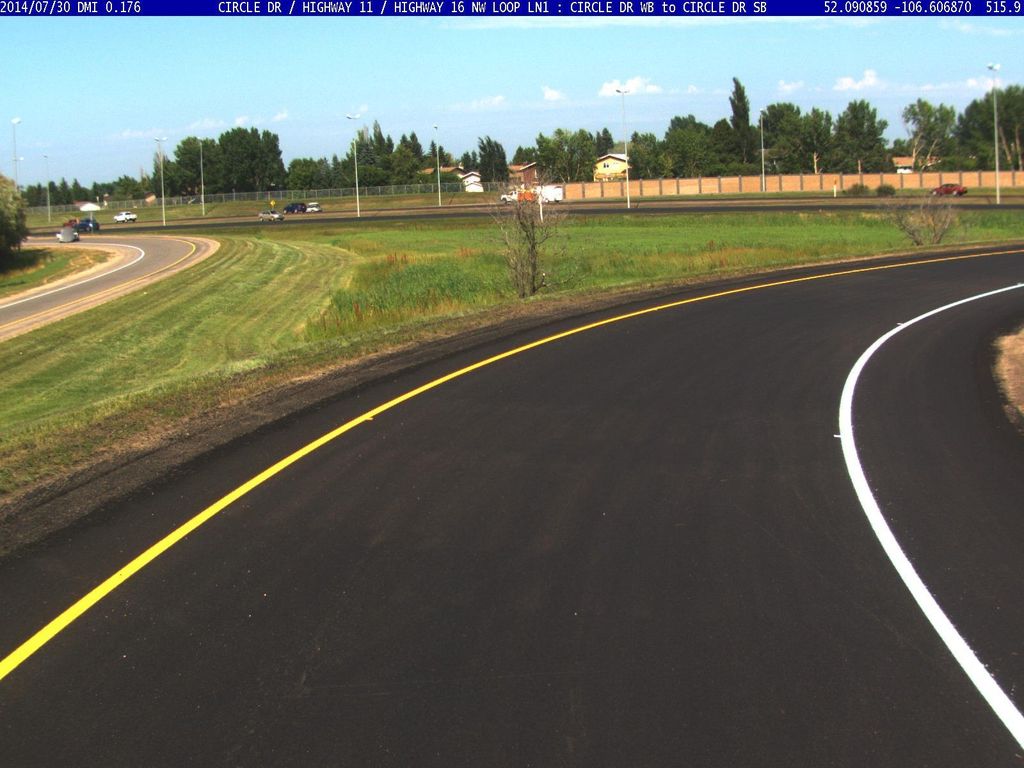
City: saskatoon